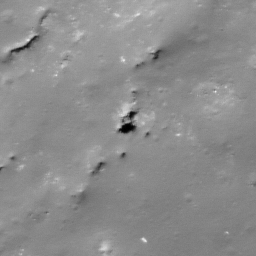
Pit: Oday 1
Host crater: Oday
Host type: impact_melt
Lunar coordinates: latitude -30.969, longitude 158.053